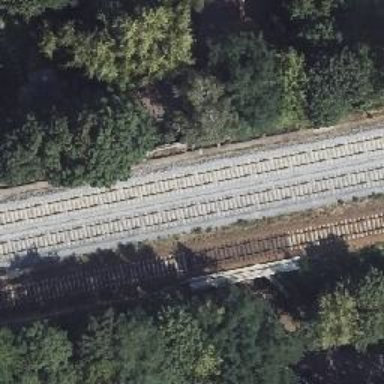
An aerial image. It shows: Path with asphalt surface that goes through bridge tunnel.